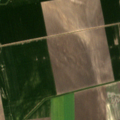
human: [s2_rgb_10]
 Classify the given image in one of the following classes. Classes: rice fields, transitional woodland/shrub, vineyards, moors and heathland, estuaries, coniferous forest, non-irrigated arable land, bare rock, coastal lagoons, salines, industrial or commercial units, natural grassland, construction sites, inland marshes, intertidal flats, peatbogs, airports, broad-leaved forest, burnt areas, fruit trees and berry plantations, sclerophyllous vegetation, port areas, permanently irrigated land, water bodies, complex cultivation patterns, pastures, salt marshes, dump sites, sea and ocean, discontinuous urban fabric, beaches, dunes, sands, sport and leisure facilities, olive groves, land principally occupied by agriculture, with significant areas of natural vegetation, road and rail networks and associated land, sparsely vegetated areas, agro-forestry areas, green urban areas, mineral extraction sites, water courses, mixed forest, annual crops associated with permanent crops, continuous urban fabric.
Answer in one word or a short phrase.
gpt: non-irrigated arable land